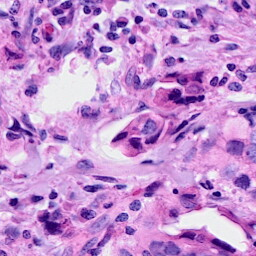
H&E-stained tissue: Breast